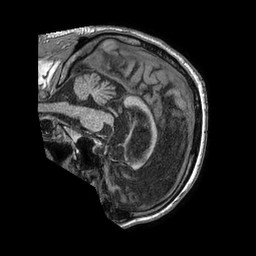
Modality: T1w
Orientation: sagittal
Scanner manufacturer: philips
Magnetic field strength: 1.5 T
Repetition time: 0.007739 s
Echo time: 0.003571 s